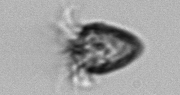
Label: Ciliophora